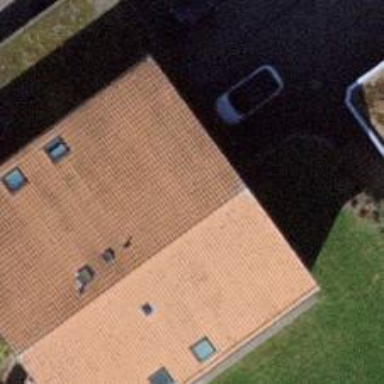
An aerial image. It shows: Building with ridged roof.